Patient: sex M, age 46
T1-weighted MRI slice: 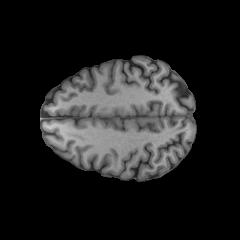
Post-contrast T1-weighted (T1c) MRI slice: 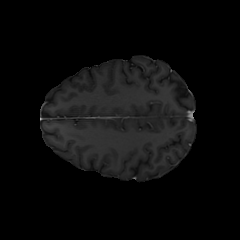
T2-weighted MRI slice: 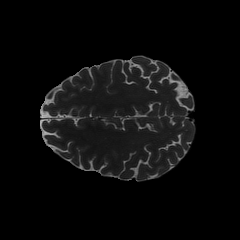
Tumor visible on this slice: no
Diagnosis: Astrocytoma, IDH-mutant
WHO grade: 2